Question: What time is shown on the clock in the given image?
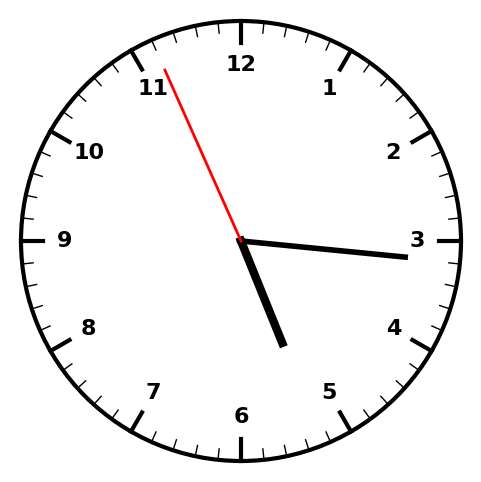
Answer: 05:15:56